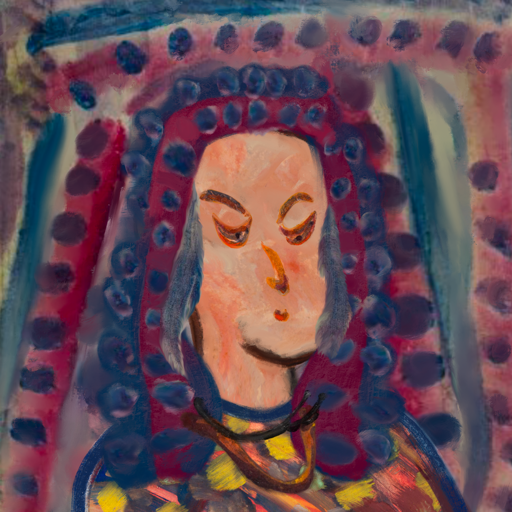
Background: HillGirl, Head And Neck Side: Roy_Bahadur, Face Side: Hypocrite, Bust: Mother_And_Son_Mother, Hair Side: Hill_Girl, Head Accessory: Blank, Second Necklace: Comrade, Necklace: Orphan, Baby: Blank